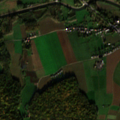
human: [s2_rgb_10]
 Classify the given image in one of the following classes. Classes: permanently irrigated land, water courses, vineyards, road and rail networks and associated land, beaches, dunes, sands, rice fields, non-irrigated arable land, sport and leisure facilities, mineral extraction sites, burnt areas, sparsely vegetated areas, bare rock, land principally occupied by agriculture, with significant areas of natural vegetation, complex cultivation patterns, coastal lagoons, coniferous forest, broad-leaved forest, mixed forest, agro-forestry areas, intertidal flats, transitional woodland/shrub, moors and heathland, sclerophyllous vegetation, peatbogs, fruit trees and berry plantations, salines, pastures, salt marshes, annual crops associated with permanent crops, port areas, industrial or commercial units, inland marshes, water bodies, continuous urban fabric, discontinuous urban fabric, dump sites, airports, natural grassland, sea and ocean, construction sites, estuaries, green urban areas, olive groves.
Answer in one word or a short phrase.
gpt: discontinuous urban fabric, non-irrigated arable land, land principally occupied by agriculture, with significant areas of natural vegetation, broad-leaved forest